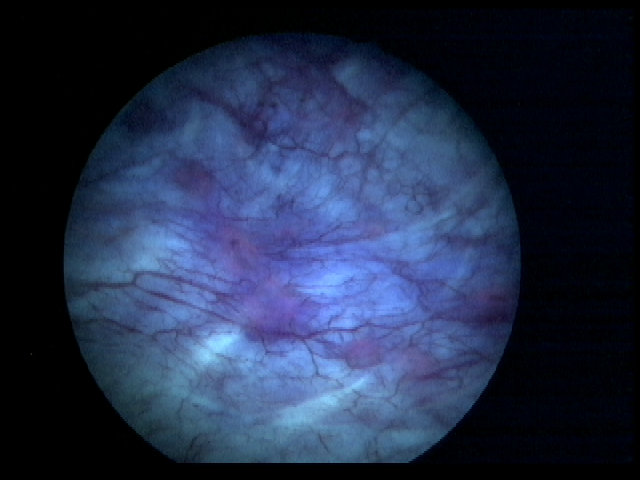
Modality: BLC
Class: Malignant
Subclass: LowGradePapillary
Lesion: Multifocal
Multifocal: 2 to 7
Stage: Ta
Morphology: Papillary
Bladder cancer association: Yes